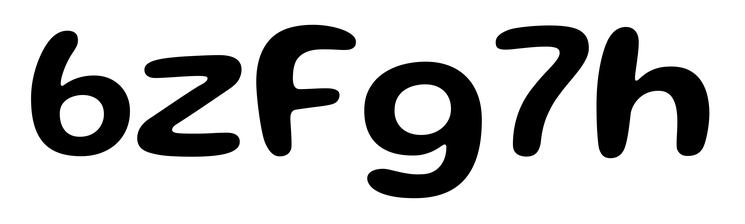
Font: Gluten_Medium